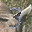
Label: 3